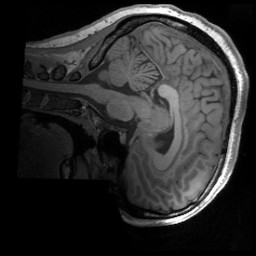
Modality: T1w
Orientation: sagittal
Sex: female